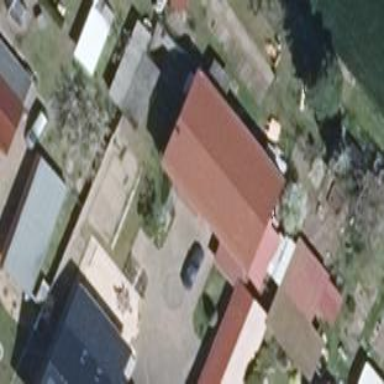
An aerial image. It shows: Building with gabled roof oriented along its structure.